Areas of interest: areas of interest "Lü Manor"
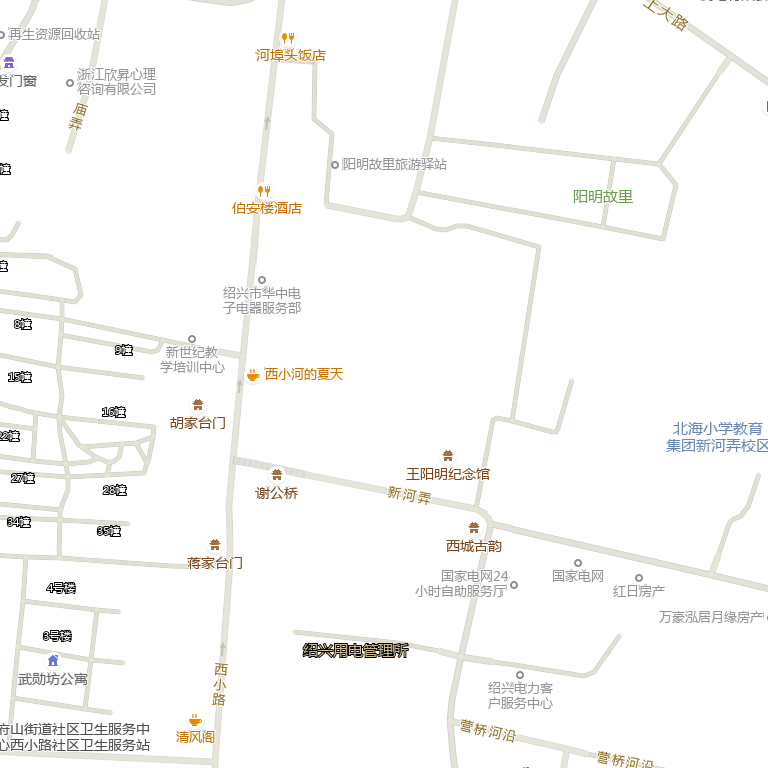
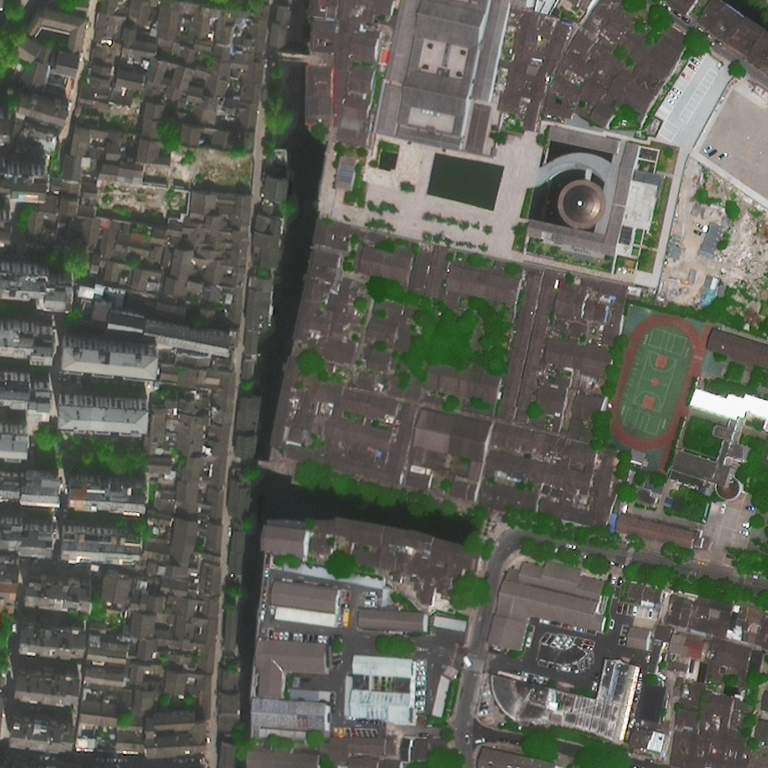